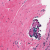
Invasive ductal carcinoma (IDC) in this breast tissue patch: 0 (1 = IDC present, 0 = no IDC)